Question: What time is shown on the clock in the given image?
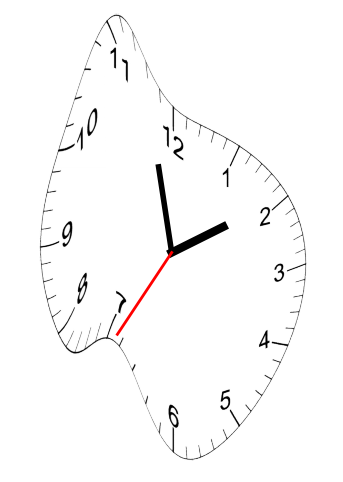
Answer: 01:57:35